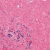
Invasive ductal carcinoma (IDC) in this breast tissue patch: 0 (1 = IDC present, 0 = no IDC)